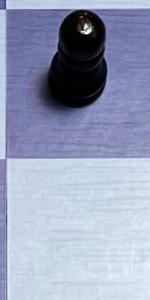
Label: Empty